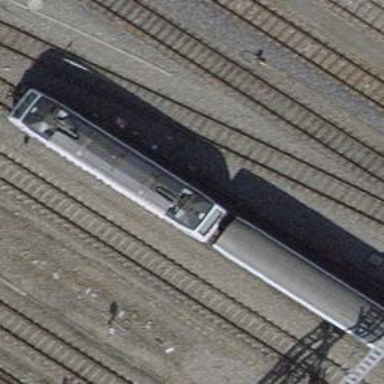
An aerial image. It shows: Rail siding with electrified contact lines for trains.